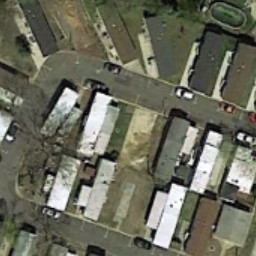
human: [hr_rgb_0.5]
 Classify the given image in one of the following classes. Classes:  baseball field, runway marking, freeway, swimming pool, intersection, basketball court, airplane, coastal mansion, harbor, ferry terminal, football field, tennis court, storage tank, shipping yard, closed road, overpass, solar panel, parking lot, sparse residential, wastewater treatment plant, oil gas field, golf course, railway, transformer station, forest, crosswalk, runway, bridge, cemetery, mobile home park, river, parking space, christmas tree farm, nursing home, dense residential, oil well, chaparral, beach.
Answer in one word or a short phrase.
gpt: mobile home park